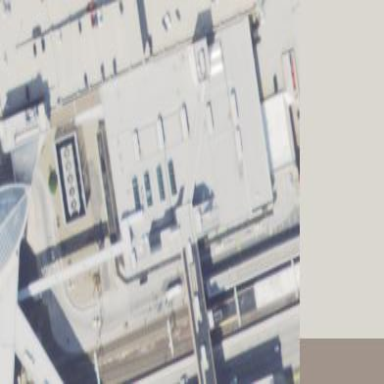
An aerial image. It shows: Transportation building that serves as airport terminal.